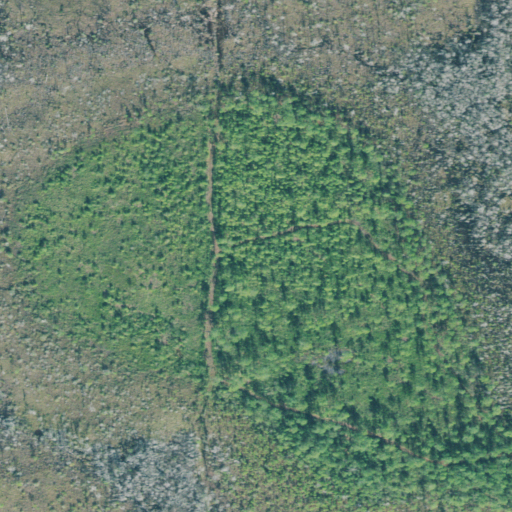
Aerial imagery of island in Georgia named Clewis Island containing woody wetlands and evergreen forest